Question: I am trying to implement a feature using 'PageViewController' in iOS Swift language. In my scenario there will be images on all views associated with 'PageViewController'. I will have buttons on top of images, (refer to example app's screenshot.) How can I implement that with change of page only the image slides not the buttons.

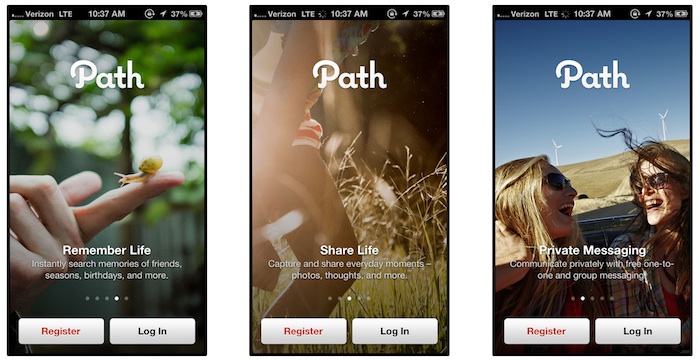
Answer: Finally I was able to do it, by following steps:
1. In your storyboard, create a standard Viewcontroller scene.
2. To this scene add your fixed buttons and a container view. Adding the container view will automatically add an embedded view controller. Select this and delete it.
3. Drag a Page view controller into the storyboard.
4. Select the container view and drag from the "viewDidLoad" item in its "triggered segues" list to the page view controller. Select "Embed" as the segue type.